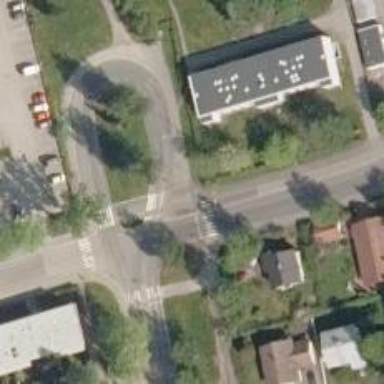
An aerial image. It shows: Road with "give way" sign.